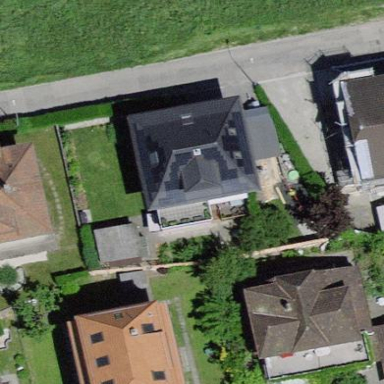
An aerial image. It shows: Building with hipped roof.